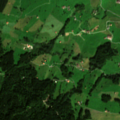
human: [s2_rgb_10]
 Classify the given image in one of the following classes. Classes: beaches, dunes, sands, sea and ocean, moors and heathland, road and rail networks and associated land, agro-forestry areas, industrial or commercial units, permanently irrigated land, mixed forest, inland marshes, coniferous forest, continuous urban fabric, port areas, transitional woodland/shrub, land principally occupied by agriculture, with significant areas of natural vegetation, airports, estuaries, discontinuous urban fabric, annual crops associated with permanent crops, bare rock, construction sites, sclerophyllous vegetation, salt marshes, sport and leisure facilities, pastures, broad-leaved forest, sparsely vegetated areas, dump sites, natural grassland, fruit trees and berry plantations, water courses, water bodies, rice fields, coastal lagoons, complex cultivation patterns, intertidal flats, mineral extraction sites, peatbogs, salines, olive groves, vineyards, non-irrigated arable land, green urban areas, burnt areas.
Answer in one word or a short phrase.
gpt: discontinuous urban fabric, pastures, mixed forest